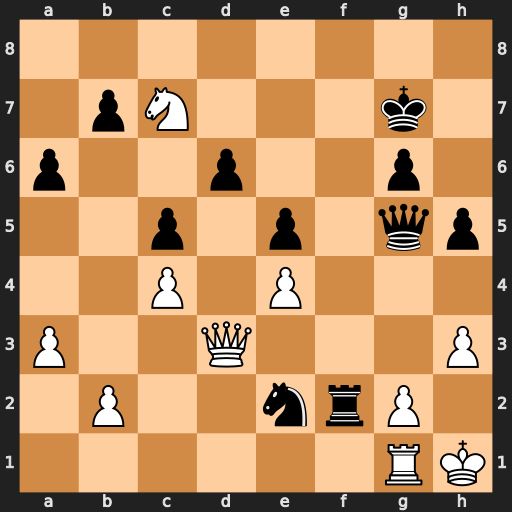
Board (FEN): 8/1pN3k1/p2p2p1/2p1p1qp/2P1P3/P2Q3P/1P2nrP1/6RK
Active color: w
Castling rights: -
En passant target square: -
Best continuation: Ne6+ Kf6 Nxg5